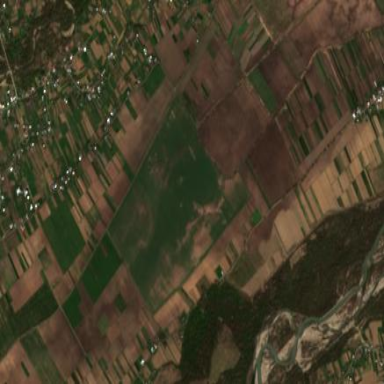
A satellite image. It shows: Picturesque farmland scene.